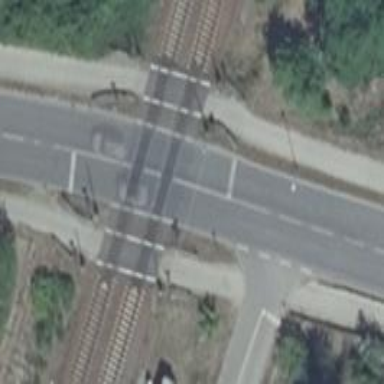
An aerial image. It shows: Level crossing with lights at the railway.